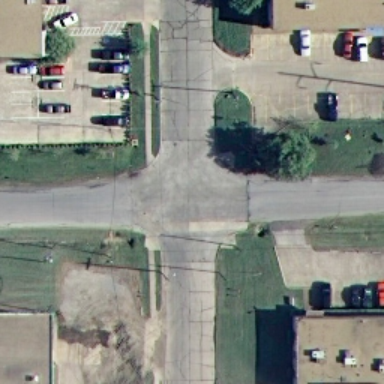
An intersection with no cars or pedestrians .